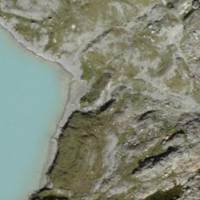
EUNIS habitat code: 48
Species observed at this site:
Chamaenerion dodonaei